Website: lowes
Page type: cart
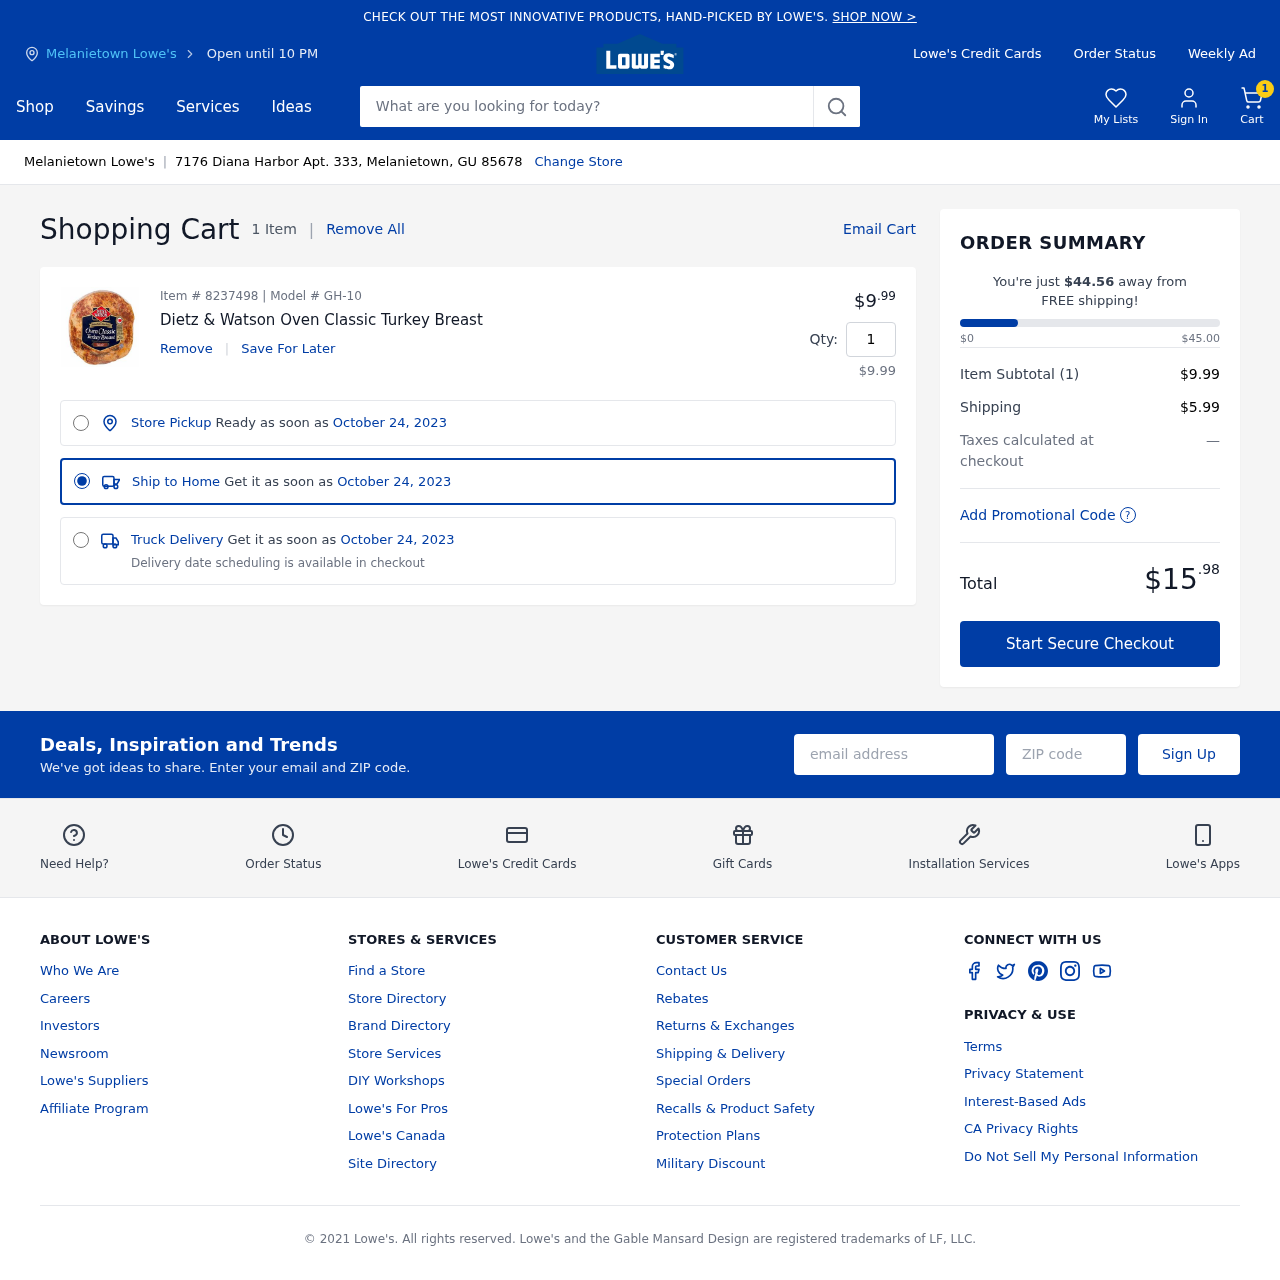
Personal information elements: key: PII_CITY
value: Melanietown Lowe's
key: PII_EMAIL
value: madison.miller@gmail.com
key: PII_POSTCODE
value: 85678
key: PII_STREET
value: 7176 Diana Harbor Apt. 333
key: PII_CITY_STATE_ZIP
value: Melanietown, GU 85678
Product elements: key: PRODUCT1_NAME
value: Dietz & Watson Oven Classic Turkey Breast
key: PRODUCT1_PRICE
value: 9.99
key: PRODUCT1_QUANTITY
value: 1
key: PRODUCT1_SUBTOTAL
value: $9.99
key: PRODUCT_ITEM_NUMBER
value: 8237498
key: PRODUCT_MODEL_NUMBER
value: GH-10
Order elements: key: ORDER_NUM_ITEMS
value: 1
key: ORDER_NUM_ITEMS
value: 1 Item
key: ORDER_DELIVERY_DATE
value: October 24, 2023
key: ORDER_SUBTOTAL
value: $9.99
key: ORDER_SHIPPING_COST
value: $5.99
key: ORDER_TOTAL
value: $15.98
Search elements: key: HEADER_SEARCH
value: What are you looking for today?